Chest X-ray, PA view. Patient: 58 years old, sex F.
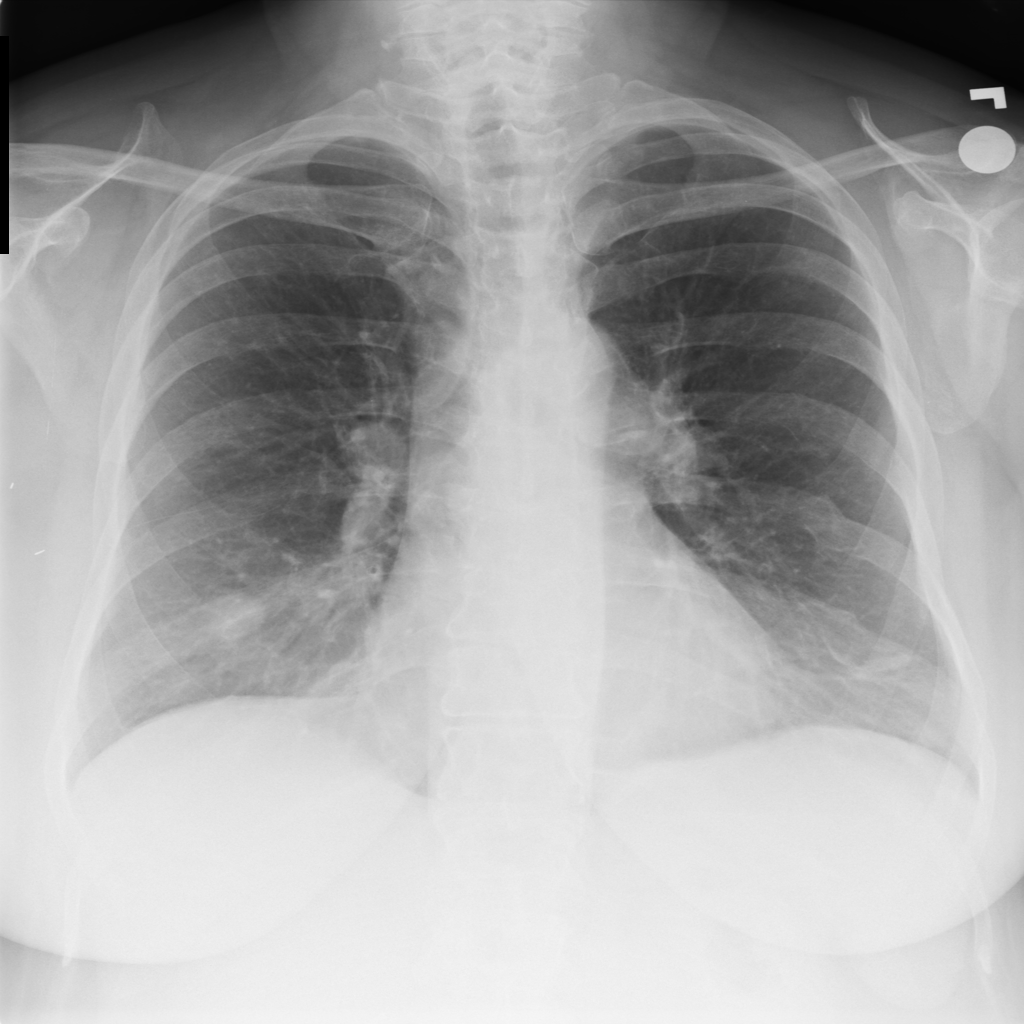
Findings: Atelectasis